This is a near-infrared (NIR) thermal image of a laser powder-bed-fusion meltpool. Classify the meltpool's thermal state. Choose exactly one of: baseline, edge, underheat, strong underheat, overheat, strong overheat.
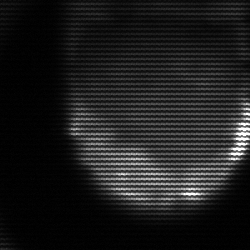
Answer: edge